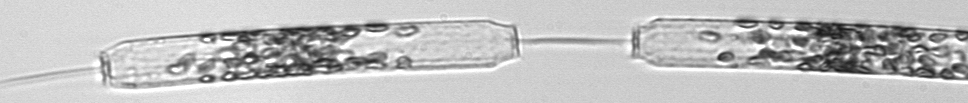
Label: Ditylum_brightwellii